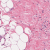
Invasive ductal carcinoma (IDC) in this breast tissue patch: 0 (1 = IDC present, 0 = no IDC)